Question: Since '$.Deferred();' object can be resolved and many can subscribe the 'done/always/fail' methods-
I thought to myself : "well I can use it as publisher / subscriber ..."
So I made a simple test (<URL> :
I have 3 checkboxes :

And I want to display alert when all 3 are checked :
'''
var t = $.Deferred();
$(":checkbox").on('click',function (){
t.resolve("blabla");
});
t.done(function (val)
{
if($(":checkbox:checked").length==3) alert('ok');
});
'''
But the 'done' callback is only resolved once.
Is there anything I can do so this code will function as subscriber/publisher ?
'deferred''deferred'
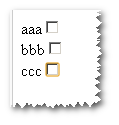
Answer: When Deferred object is resolved, its state is considered finalized. But you're right, there's a pubsub mechanism, called Deferred.progress. It's usually employed when Deferred object's state changes gradually, so these gradual changes should be tracked as well.
You can use <URL> for publishing. Your code, in particular, might be written like this:
'''
var t = $.Deferred();
t.progress(function(val) {
if($(":checkbox:checked").length == 3) alert(val);
});
$(":checkbox").on('click',function (){
t.notify("blabla");
});
'''
<URL>.